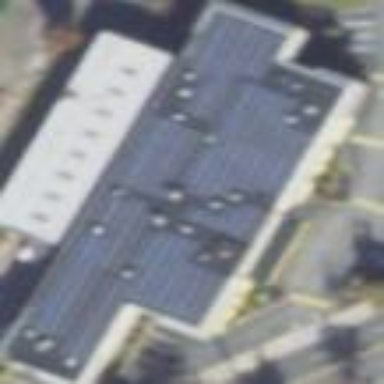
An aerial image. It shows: Storage rental shop located in building.